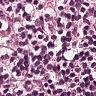
Metastatic tissue present: no